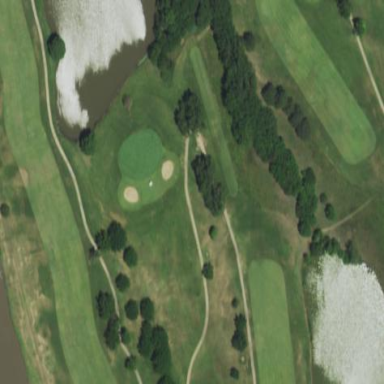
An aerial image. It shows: Grassy area designated as golf fairway.